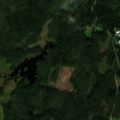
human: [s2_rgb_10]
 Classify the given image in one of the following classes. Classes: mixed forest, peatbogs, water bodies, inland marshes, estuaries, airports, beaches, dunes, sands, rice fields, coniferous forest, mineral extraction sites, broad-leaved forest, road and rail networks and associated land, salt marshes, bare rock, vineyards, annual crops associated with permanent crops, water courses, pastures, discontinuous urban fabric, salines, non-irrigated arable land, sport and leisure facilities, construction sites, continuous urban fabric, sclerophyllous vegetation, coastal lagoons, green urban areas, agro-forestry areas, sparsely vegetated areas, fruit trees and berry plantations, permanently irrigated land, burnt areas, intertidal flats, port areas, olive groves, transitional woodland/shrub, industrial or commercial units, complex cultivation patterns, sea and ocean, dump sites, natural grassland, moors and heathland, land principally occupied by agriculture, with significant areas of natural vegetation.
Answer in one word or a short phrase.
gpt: land principally occupied by agriculture, with significant areas of natural vegetation, coniferous forest, mixed forest